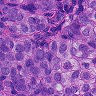
Metastatic tissue present: yes